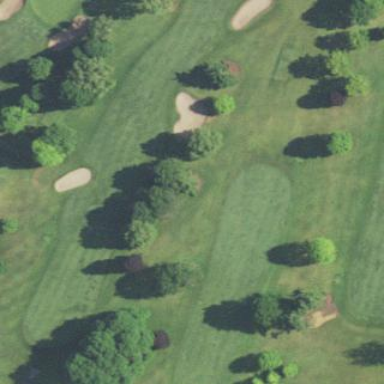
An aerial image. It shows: Grassy area designated as golf fairway.